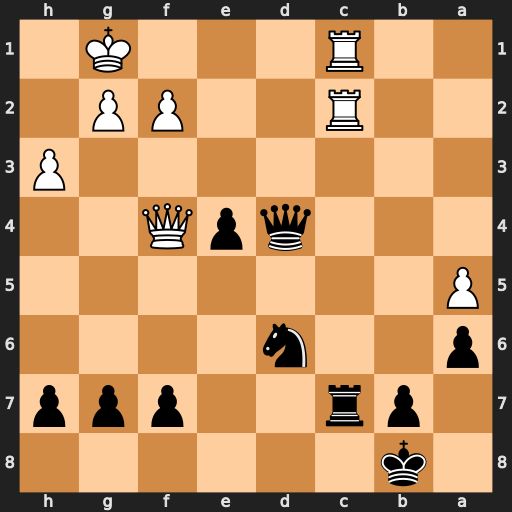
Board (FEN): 1k6/1pr2ppp/p2n4/P7/3qpQ2/7P/2R2PP1/2R3K1
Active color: b
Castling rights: -
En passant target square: -
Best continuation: Rxc2 Rxc2 Qd1+ Kh2 Qxc2 Qxd6+ Qc7